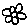
Label: flower